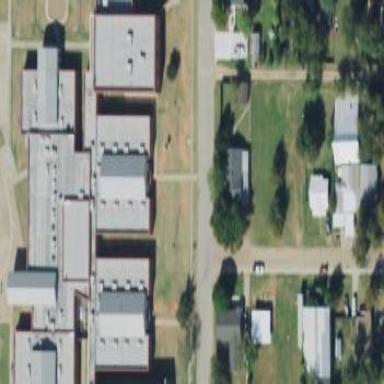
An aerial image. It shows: School building.